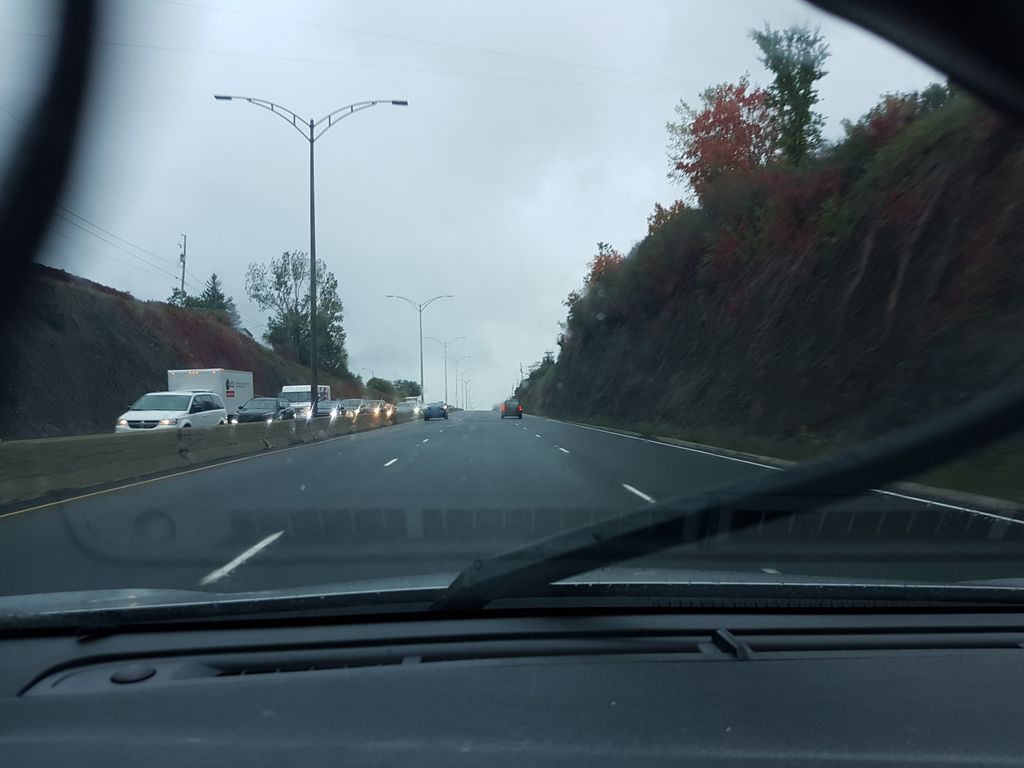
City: quebec_city